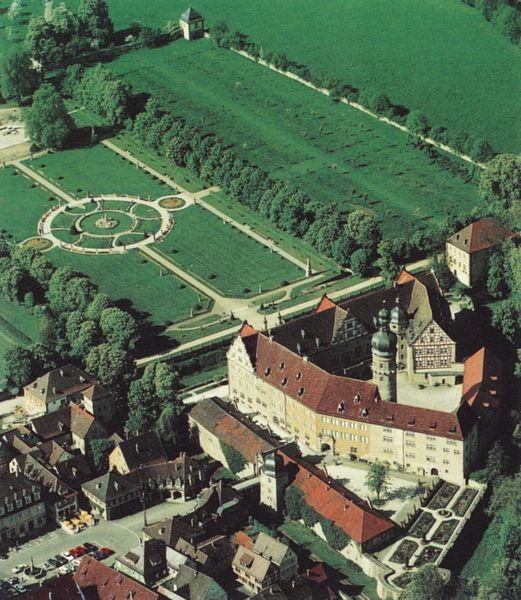
Titel: Schloss Weikersheim
Künstler: Georg Robin
Standort: Weikersheim, Schloss (EU - D - BW)
Schlagwörter: bäume, grün, landschaft, stadt, strasse, anlage, park, rasen, rot, schloss, wiese, häuser, natur, büsche, wege, wiesen, pflanzen, brunnen, kreis, rund, turm, garten, sommer, dächer, giebel, vogelperspektive, symmetrie, foto, fotografie, innenhof, burg, kloster, gauben, farbfoto, fachwerk, botanik, autos, parkplatz, schlosspark, luftbild, kastell, gartenkunst